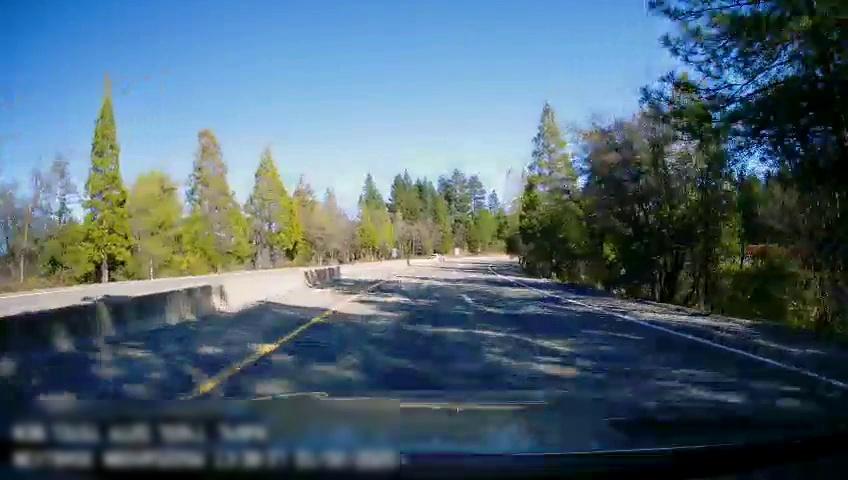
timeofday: Day
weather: Sunny
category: Drivable Space
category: Drivable Space
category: Lanes | Current Lane
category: Lanes | Current Lane
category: Lanes | Alternate Lane
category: Lanes | Opposite Lane